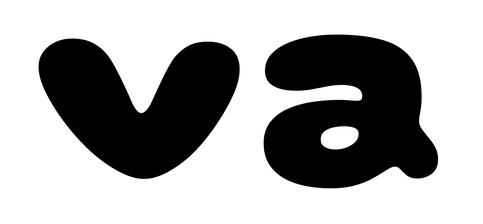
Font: Gluten_ExtraBold